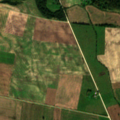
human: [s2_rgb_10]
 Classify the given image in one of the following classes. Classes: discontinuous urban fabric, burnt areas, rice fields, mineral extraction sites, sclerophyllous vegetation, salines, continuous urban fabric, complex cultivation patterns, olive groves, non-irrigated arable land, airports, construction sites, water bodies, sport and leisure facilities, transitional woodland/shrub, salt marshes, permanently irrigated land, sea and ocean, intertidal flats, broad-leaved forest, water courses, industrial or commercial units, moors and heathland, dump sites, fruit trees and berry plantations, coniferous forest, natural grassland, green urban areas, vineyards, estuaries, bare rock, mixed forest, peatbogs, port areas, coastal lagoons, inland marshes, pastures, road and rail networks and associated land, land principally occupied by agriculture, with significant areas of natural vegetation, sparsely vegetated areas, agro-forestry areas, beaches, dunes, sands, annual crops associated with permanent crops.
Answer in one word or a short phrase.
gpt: non-irrigated arable land, complex cultivation patterns, broad-leaved forest